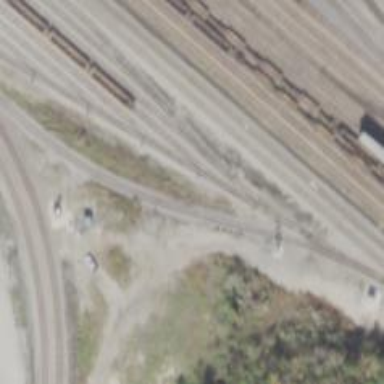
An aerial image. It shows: Railway yard used for manifest purposes.